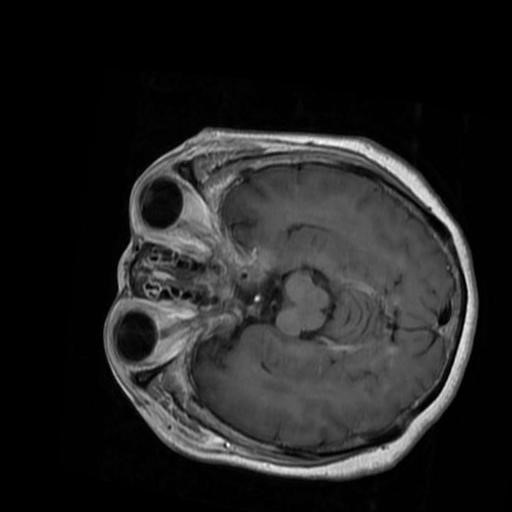
Label: brain_menin